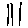
Label: line